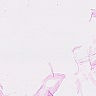
Metastatic tissue present: no